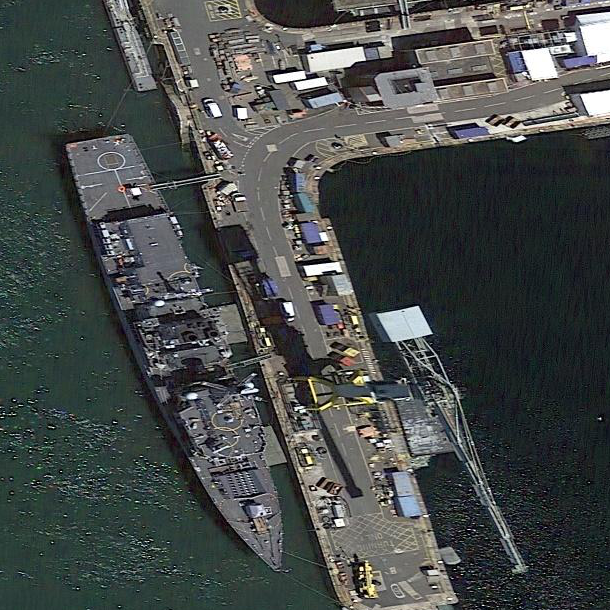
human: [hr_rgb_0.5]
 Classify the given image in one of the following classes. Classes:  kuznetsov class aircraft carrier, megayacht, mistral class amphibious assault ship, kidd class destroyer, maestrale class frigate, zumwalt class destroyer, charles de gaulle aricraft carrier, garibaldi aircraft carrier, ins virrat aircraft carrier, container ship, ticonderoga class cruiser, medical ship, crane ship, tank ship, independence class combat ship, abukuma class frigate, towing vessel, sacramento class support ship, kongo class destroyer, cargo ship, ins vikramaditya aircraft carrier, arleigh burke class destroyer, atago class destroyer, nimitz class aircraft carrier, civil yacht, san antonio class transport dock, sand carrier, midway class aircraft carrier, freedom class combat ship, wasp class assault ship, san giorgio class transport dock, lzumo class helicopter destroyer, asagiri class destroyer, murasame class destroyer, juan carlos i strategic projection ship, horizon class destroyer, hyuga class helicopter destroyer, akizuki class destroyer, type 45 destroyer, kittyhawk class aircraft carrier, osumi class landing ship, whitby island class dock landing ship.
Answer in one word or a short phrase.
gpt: Type 45 destroyer